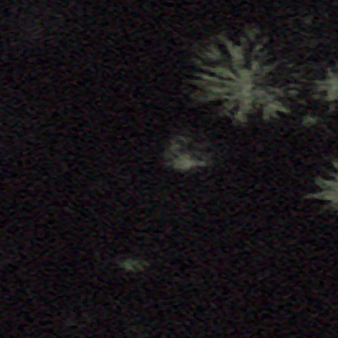
Label: other